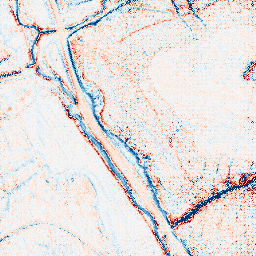
Category: edge_preserving
Decomposition family: anisotropic_diffusion
Decomposition parameters: iterations: 50
kappa: 10
gamma: 0.05
Upsampling method: regularized
Upsampling parameters: scale: 4
lambda_reg: 0.1
Upsampling scale: 4